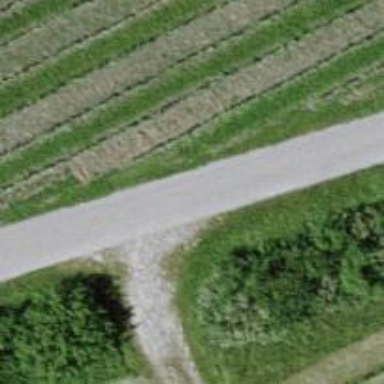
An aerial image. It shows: Paved track with grade1 tracktype.